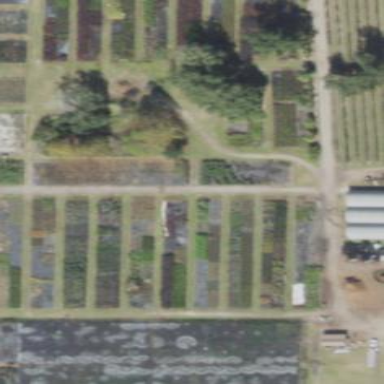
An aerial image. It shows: Plant nursery specializing in trees.